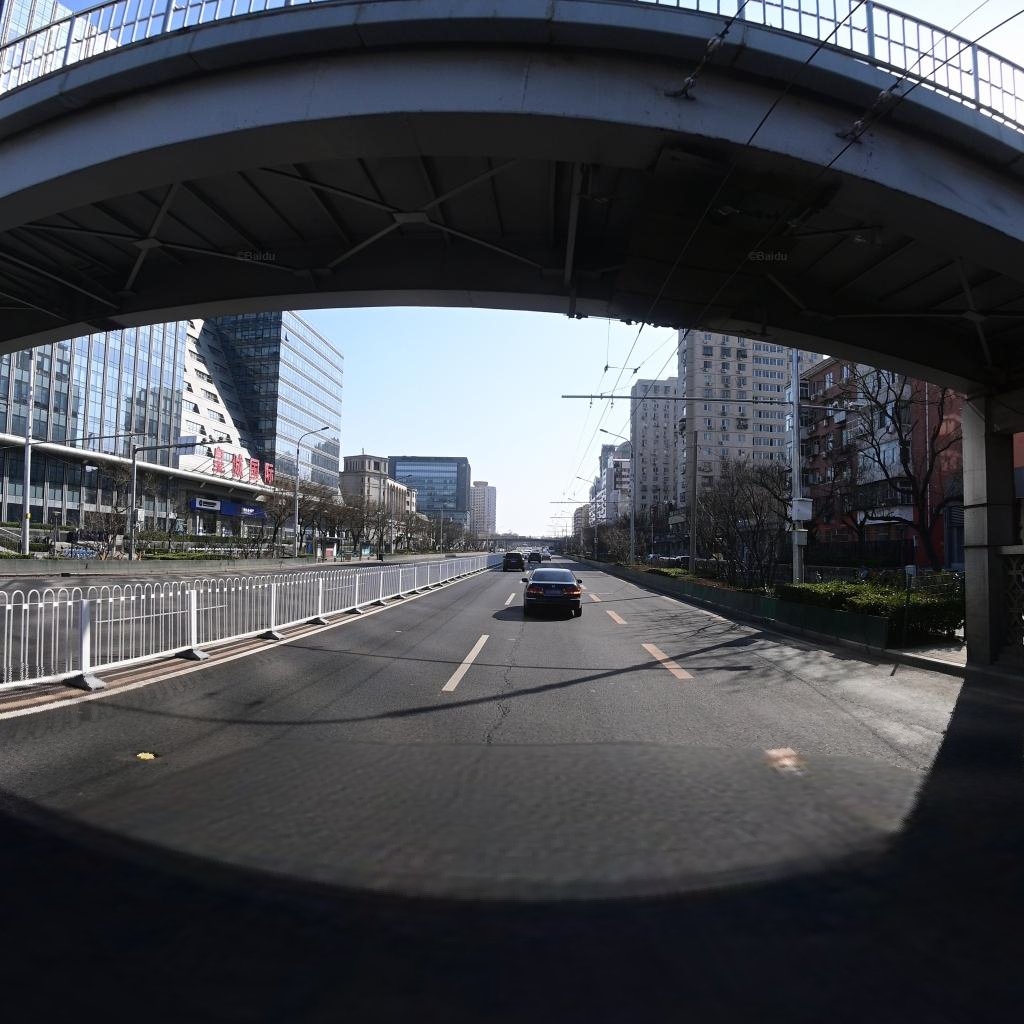
Region: Dongcheng
Road damage annotations: longitudinal crack, pothole, longitudinal crack